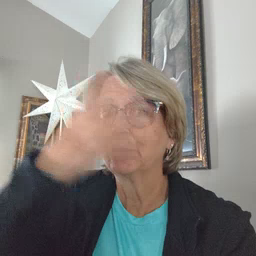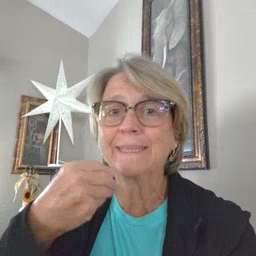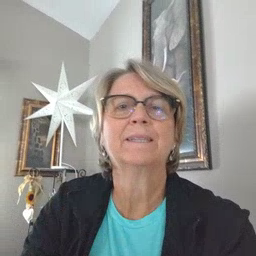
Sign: pretty